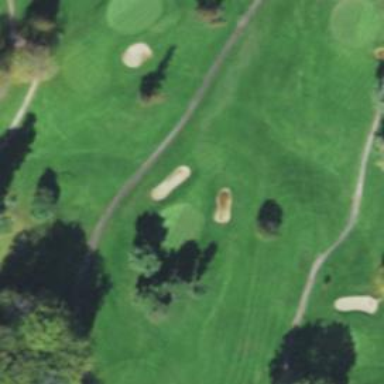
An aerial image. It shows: View of golf hole.